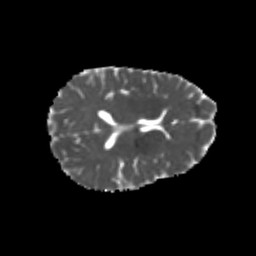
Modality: MD
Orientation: axial
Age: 25
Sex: female
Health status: healthy
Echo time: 0.074 s